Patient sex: M
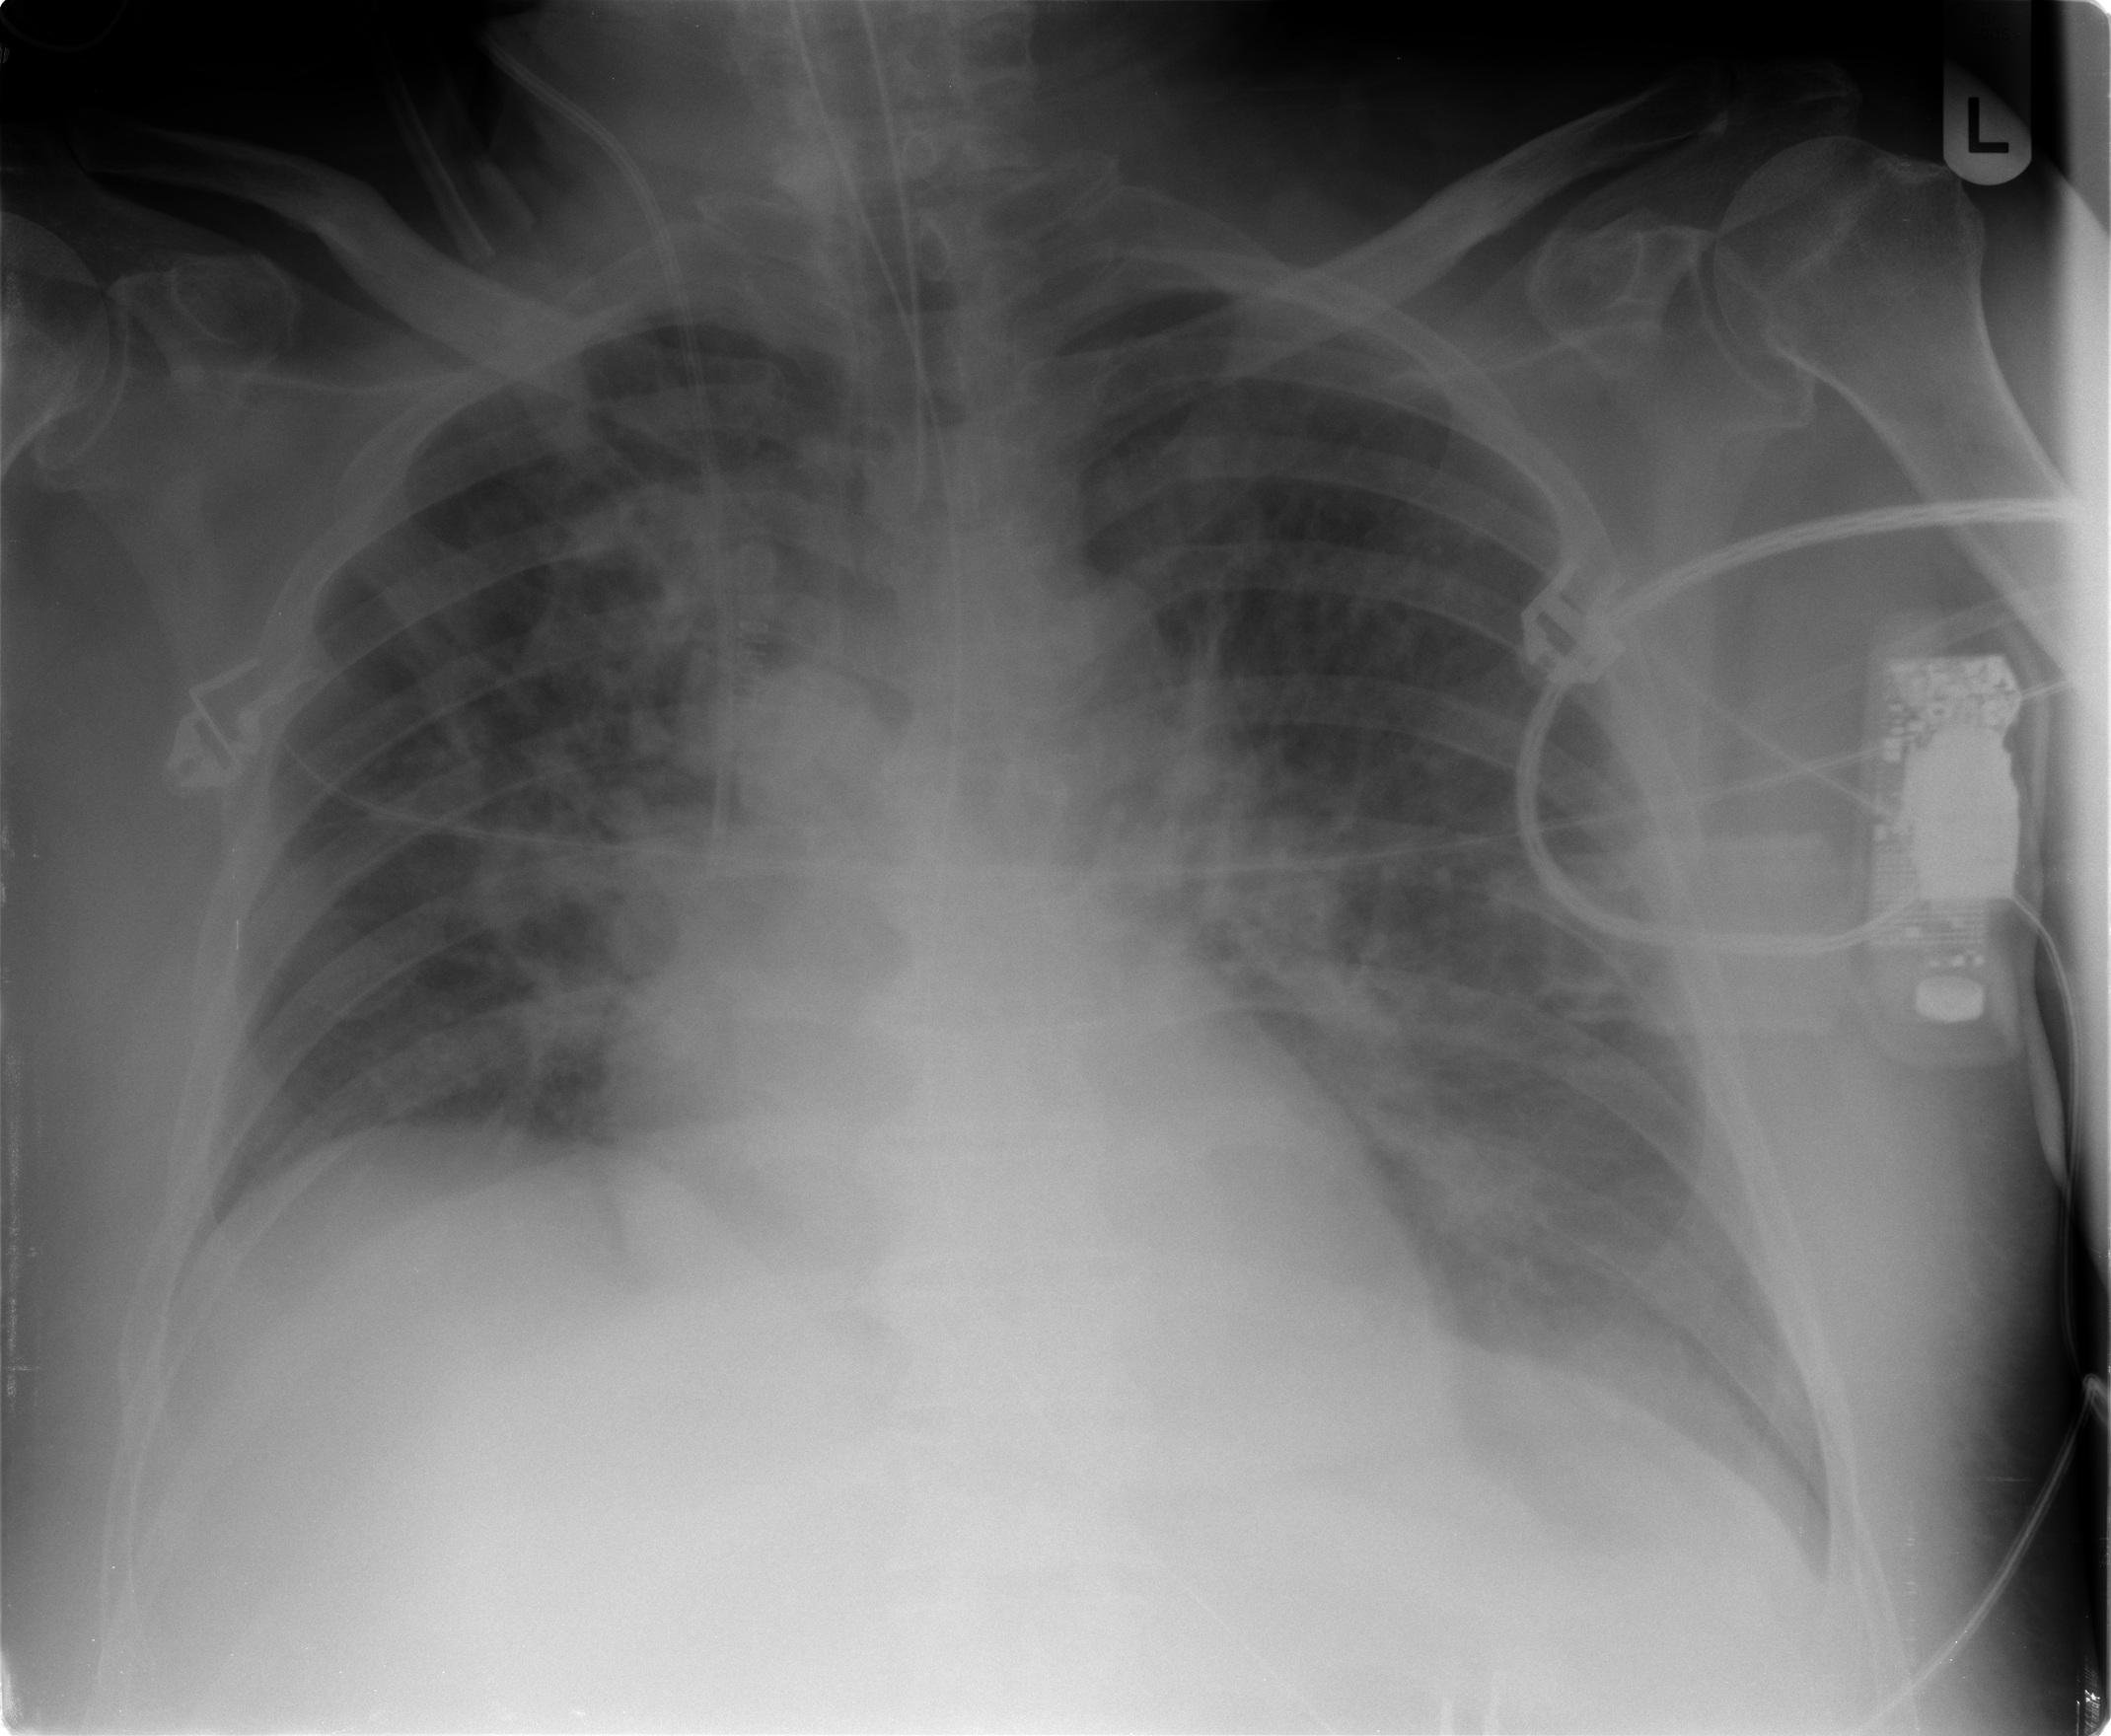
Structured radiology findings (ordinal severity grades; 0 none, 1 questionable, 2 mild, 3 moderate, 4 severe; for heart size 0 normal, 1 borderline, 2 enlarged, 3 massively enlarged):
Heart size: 0
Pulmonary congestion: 1
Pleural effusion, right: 2
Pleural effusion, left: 2
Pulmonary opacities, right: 3
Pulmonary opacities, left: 3
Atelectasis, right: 3
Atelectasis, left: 3